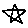
Label: star